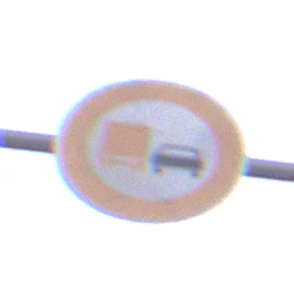
Verkehrszeichen: UeberholverbotKraftfahrzeuge
Umgebung: Outdoor, Suburban
Tageszeit: SunriseSunset
Wetter: PartlyCloudy
Licht: Natural
Jahreszeit: NotSpecified
Kontrast: LowContrast